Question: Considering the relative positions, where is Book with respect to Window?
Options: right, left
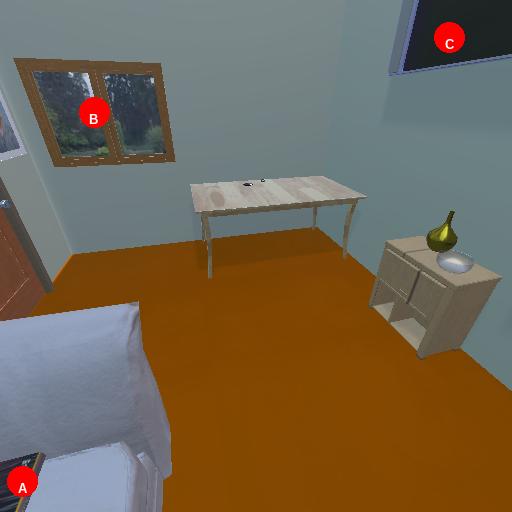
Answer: right